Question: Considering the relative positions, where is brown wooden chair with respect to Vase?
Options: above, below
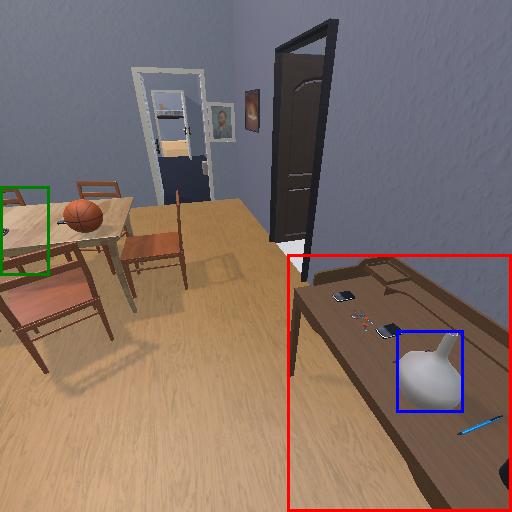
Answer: above